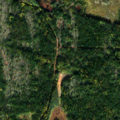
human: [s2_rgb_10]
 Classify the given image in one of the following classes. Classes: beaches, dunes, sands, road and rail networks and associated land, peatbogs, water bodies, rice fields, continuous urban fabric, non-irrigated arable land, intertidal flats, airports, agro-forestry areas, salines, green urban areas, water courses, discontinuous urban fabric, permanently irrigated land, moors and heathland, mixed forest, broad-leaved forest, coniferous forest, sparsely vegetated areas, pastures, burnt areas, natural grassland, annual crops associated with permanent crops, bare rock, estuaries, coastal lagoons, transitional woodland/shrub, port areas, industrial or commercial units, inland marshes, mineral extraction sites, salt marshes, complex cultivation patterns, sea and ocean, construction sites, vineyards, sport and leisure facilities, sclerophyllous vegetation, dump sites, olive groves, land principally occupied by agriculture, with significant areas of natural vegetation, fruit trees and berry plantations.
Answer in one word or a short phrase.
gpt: coniferous forest, mixed forest, transitional woodland/shrub, sea and ocean